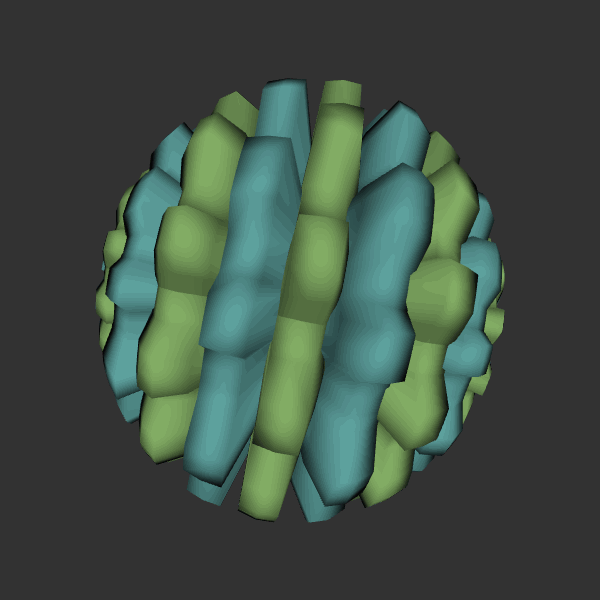
Background: dark